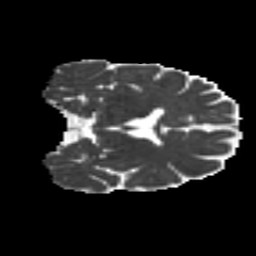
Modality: MD
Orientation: coronal
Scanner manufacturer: siemens
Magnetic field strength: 3 T
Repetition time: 4.16 s
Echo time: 0.0806 s